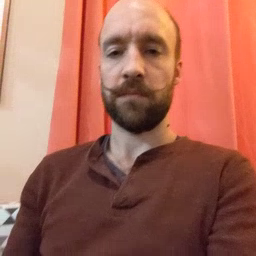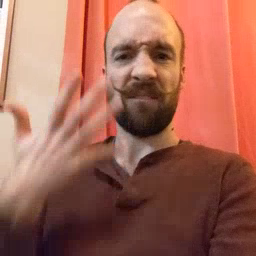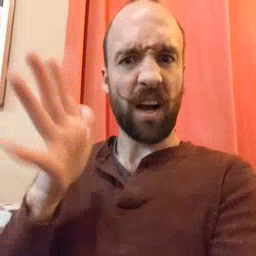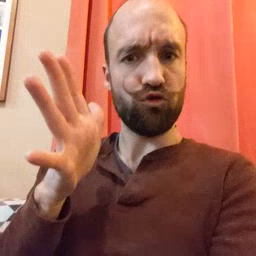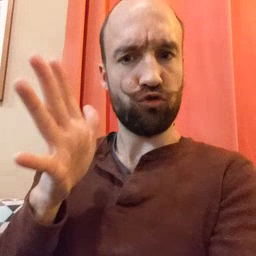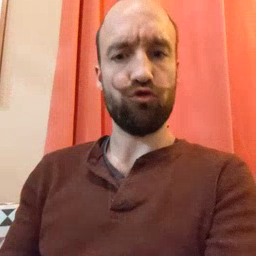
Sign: finish